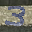
Label: 3